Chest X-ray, AP view. Patient: 7 years old, sex M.
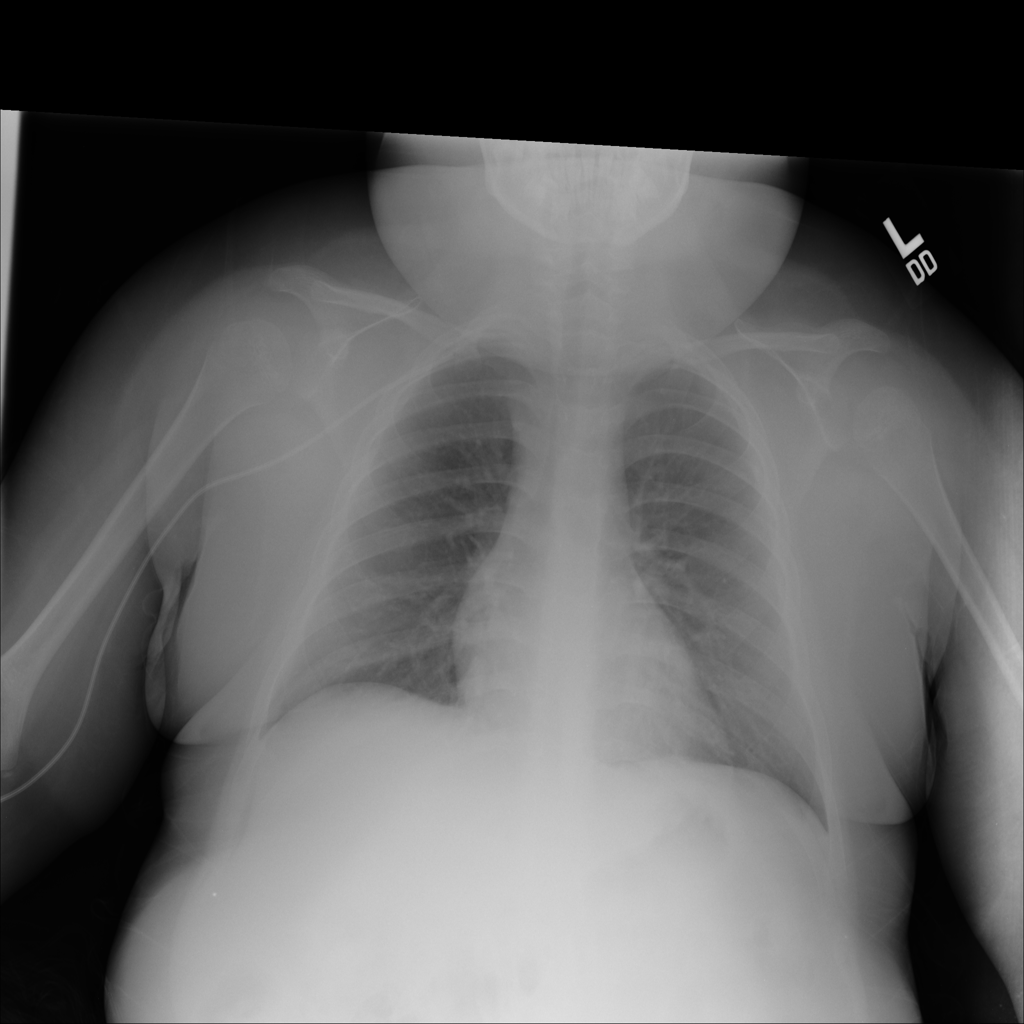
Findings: No Finding